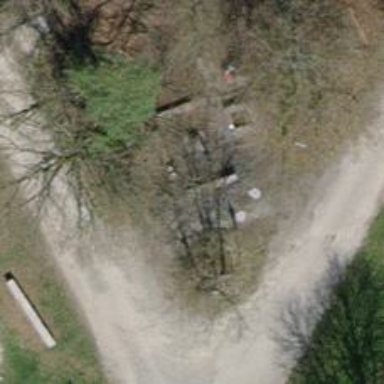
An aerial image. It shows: Brown bench.